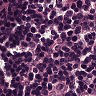
Metastatic tissue present: no